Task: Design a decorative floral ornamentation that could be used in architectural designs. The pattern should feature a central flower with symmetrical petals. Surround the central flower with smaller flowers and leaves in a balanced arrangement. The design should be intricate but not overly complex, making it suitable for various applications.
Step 1625:
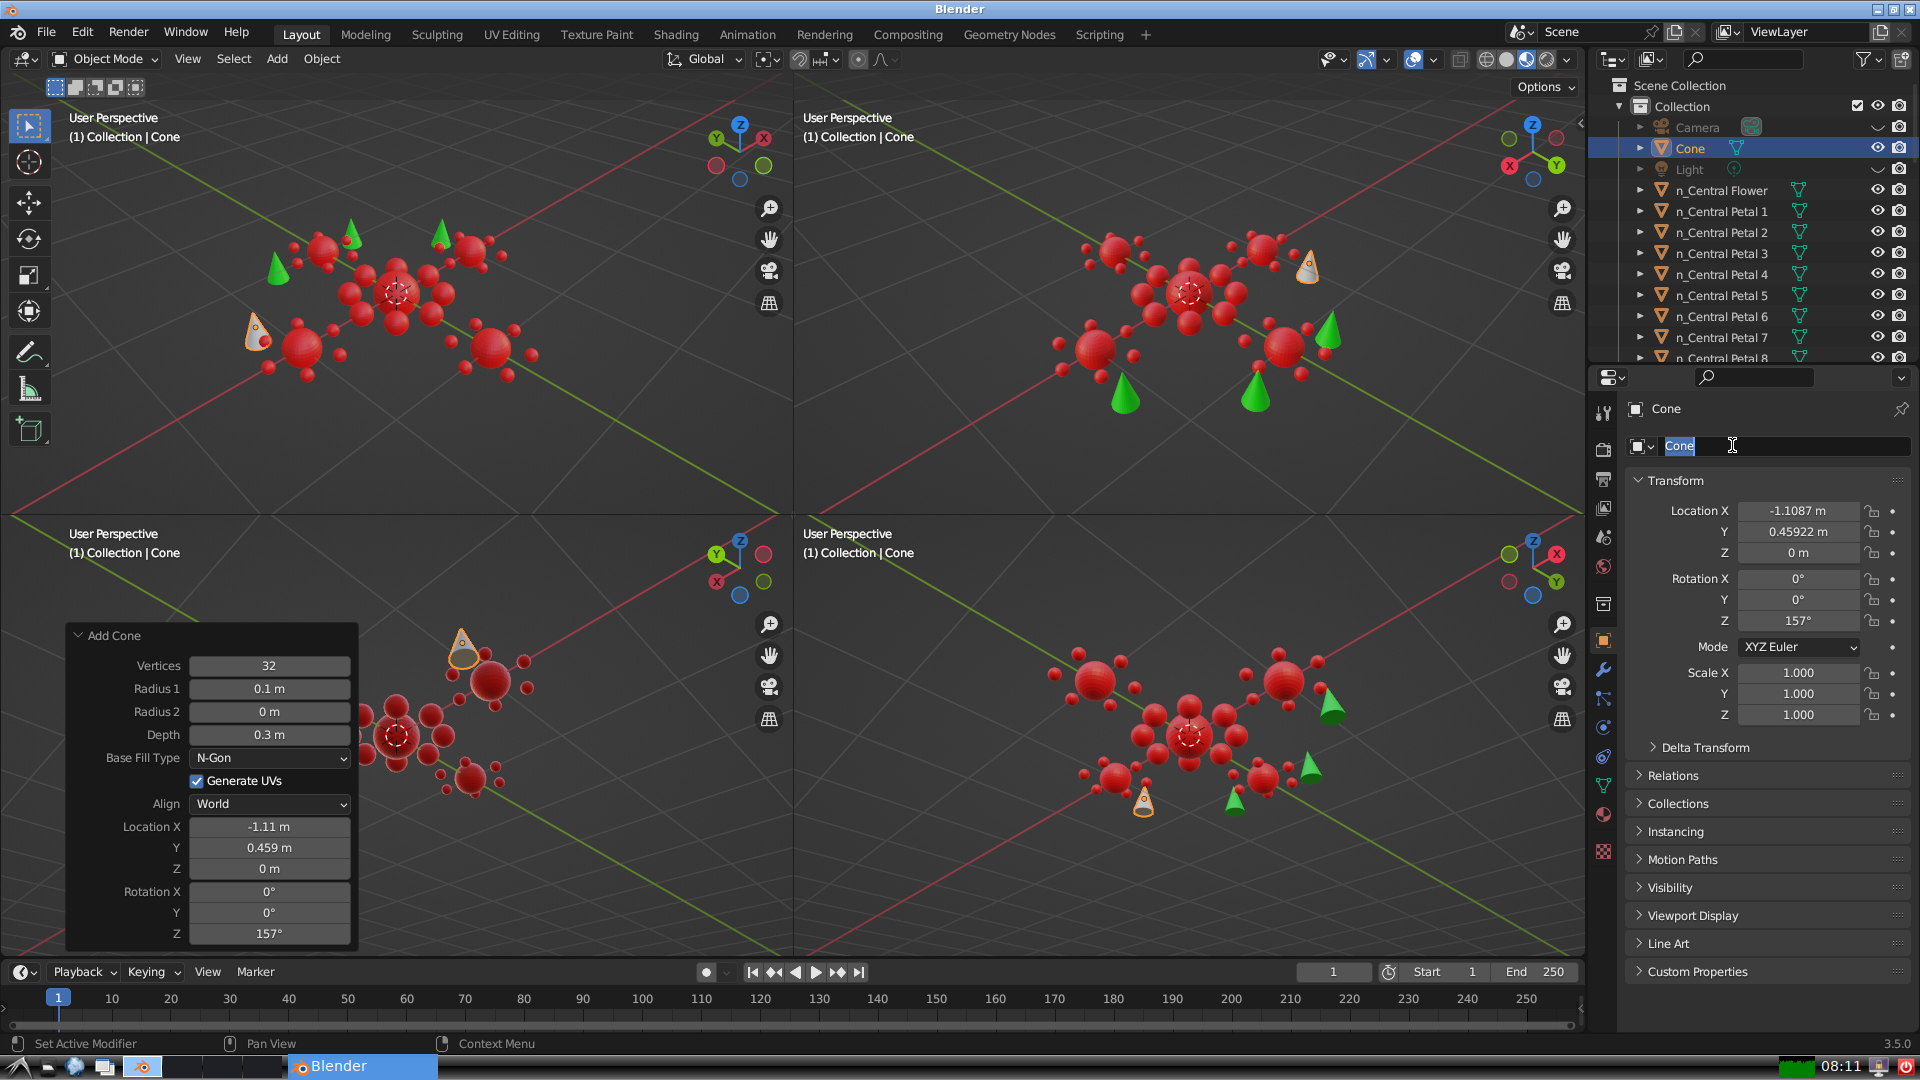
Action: input_text: n_Leaf 4